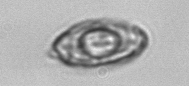
Label: Katodinium_or_Torodinium